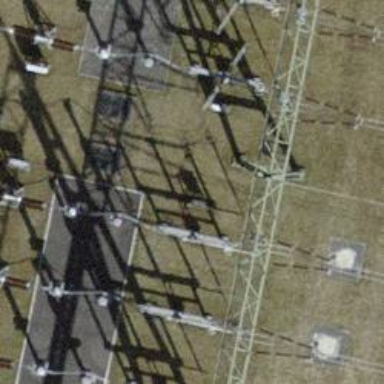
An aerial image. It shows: Power line is depicted.